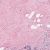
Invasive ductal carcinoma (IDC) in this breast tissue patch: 1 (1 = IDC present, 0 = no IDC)